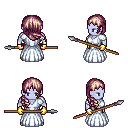
a pixel art fantasy rpg character, male body template, dark elf, purple skin, underdress, red pants, white blonde right-swept hairstyle, gold gloves, spear, four views (front, back, left, right), 2x2 character sprite sheet, small pixel art, hard edges, no anti-aliasing